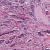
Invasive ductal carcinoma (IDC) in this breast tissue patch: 1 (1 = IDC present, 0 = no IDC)